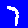
Digit: 7